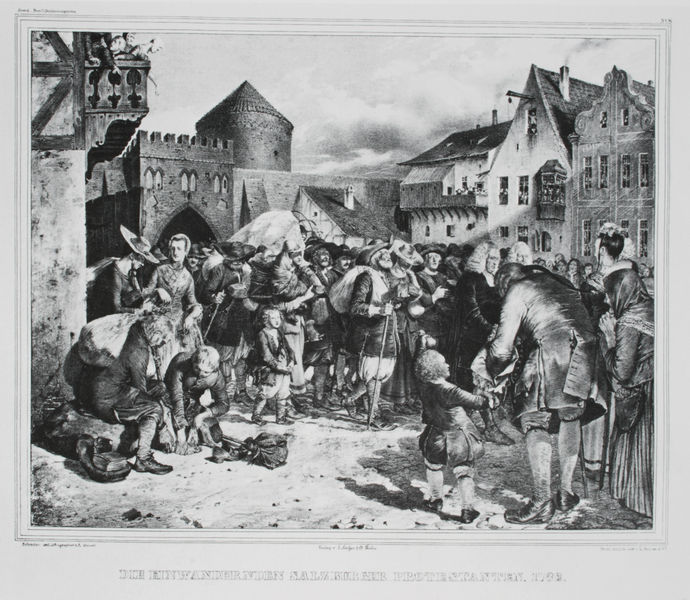
Titel: Denkwürdigkeiten aus der Brandenburgisch-Preussischen Geschichte - Blatt 8: Die einwandernden Salzburger Protestanten. 1732.
Künstler: Adolph Menzel
Standort: Berlin
Institution: Staatliche Museen zu Berlin, Kupferstichkabinett
Schlagwörter: gruppe, mann, schatten, wolken, frauen, menschen, stadt, fenster, frau, hut, hüte, licht, männer, schwarz, straße, szene, weiss, dach, gebäude, haus, weg, masse, menge, rock, versammlung, barock, stehen, erde, häuser, boden, mantel, kind, kinder, sack, stock, turm, deutschland, balkon, fassade, ort, säcke, dorf, dächer, giebel, mauer, grafik, markt, platz, rand, tor, zinnen, gruppen, flucht, stadtrand, erker, bücken, burg, druck, schwarzweiss, radierung, stich, aufstand, stöcke, volk, stadttor, reise, mittelalter, fachwerk, stadtmauer, bettler, perücken, wanderung, fesnter, zinne, zeichung, frühe neuzeit, lastenaufzug, dorfszene, reich und arm, proletariat, mänttel, gbettler, schmutzreste, dreißigjähriger kireg